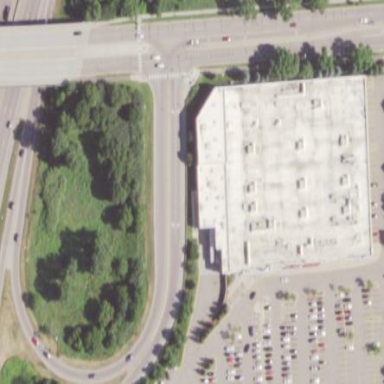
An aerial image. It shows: Department store building.